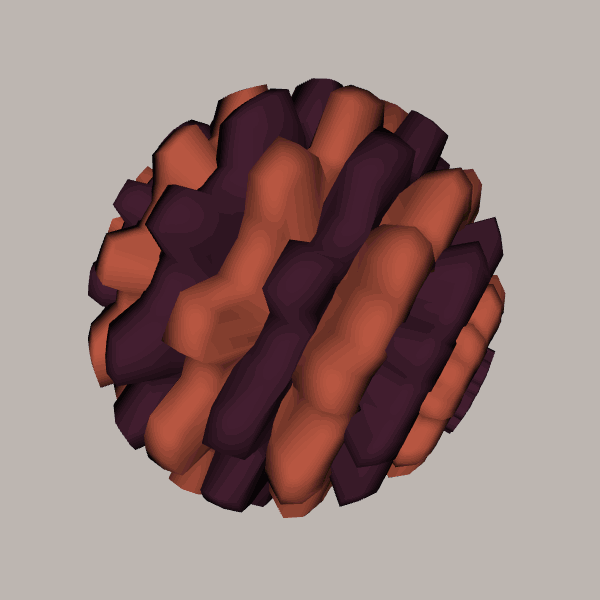
Background: light